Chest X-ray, PA view. Patient: 48 years old, sex M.
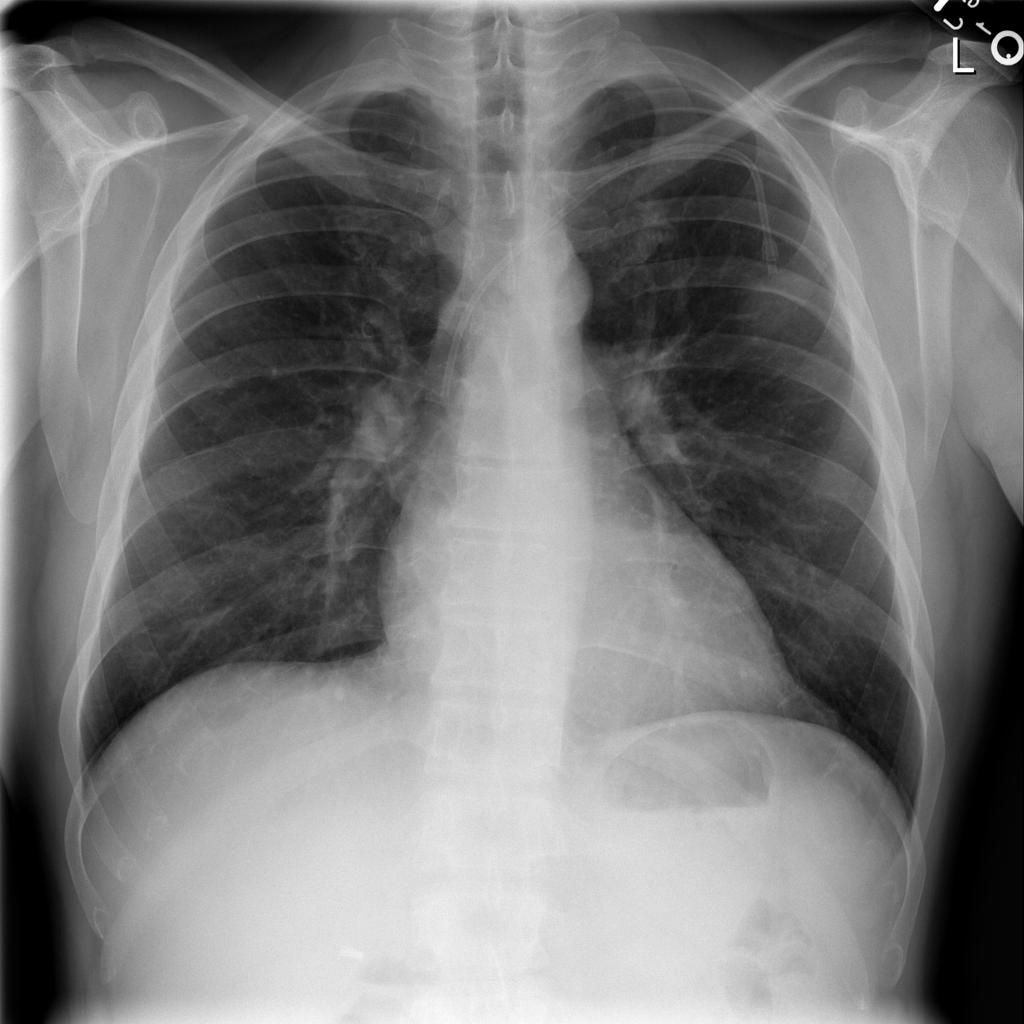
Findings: No Finding